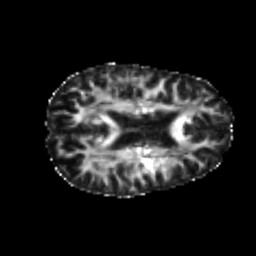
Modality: FA
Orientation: axial
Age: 24
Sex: female
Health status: healthy
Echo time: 0.074 s